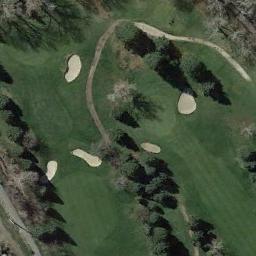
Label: golf_course